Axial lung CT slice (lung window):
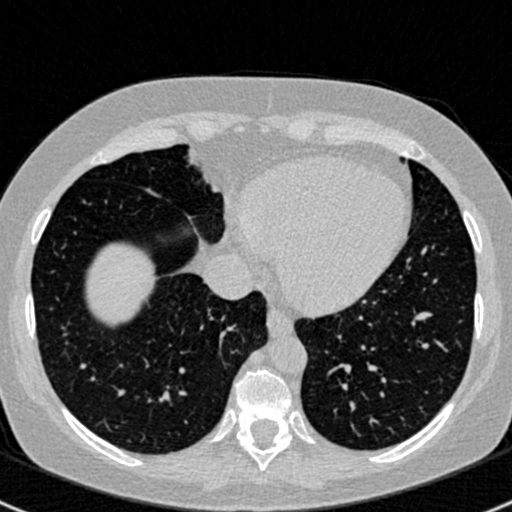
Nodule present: no